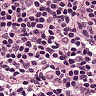
Metastatic tissue present: no